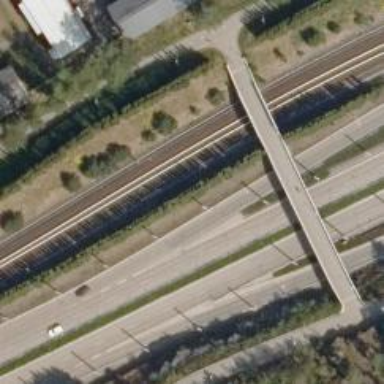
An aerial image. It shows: Primary link road with asphalt surface.